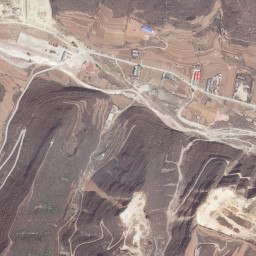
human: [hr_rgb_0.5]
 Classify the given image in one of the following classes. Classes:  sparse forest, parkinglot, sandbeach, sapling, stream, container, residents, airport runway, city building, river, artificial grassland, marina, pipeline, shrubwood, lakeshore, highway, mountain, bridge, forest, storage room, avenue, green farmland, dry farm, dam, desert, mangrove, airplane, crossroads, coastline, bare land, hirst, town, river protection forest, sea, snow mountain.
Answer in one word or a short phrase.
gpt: mountain